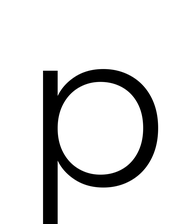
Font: Poppins-Light